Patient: sex F, age 71
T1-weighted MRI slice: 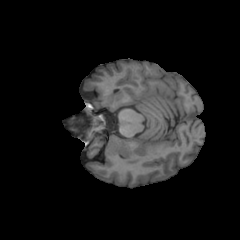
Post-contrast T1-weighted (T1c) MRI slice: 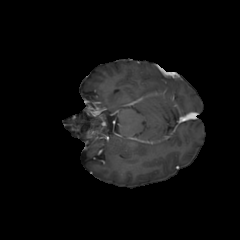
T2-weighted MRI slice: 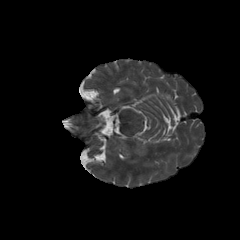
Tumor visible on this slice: no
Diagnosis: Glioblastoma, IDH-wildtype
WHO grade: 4